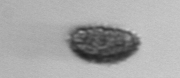
Label: Pseudochattonella_farcimen